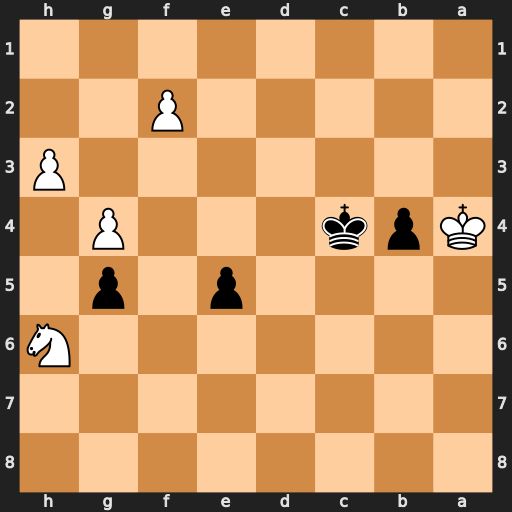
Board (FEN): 8/8/7N/4p1p1/Kpk3P1/7P/5P2/8
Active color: b
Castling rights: -
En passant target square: -
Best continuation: b3 Nf7 b2 Nd6+ Kd3